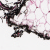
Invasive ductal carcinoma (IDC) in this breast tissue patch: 0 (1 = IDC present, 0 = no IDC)